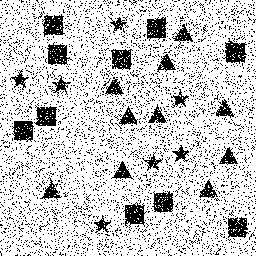
Squares: 10
Triangles: 10
Stars: 7
Total shapes: 27